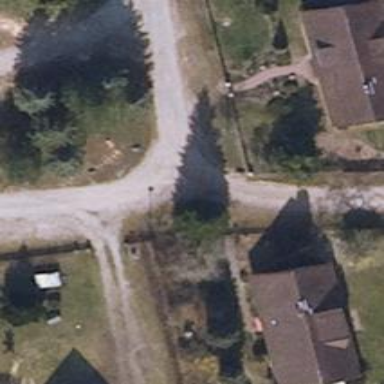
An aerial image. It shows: Unclassified road.